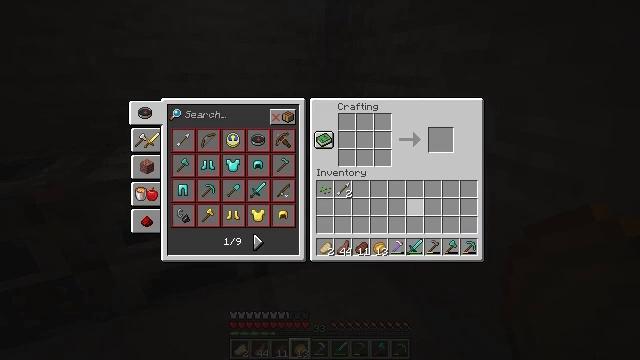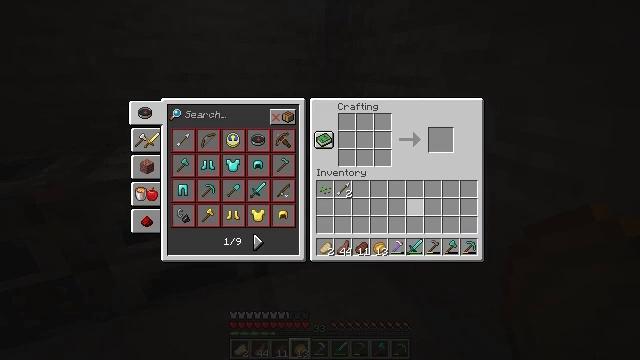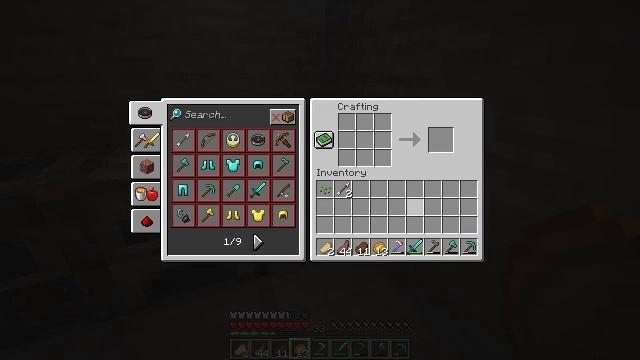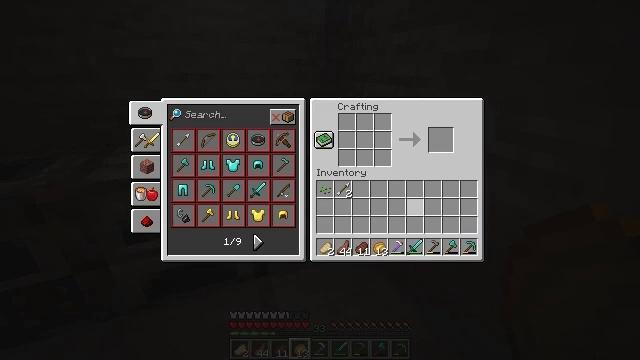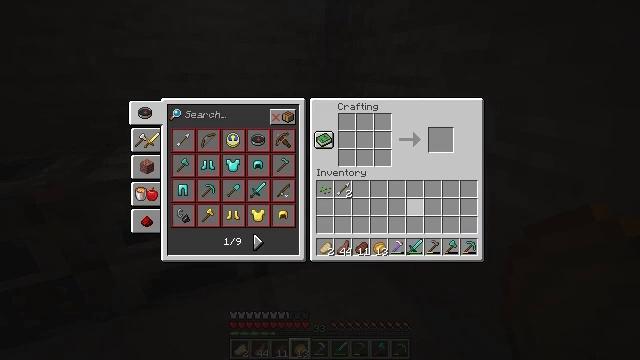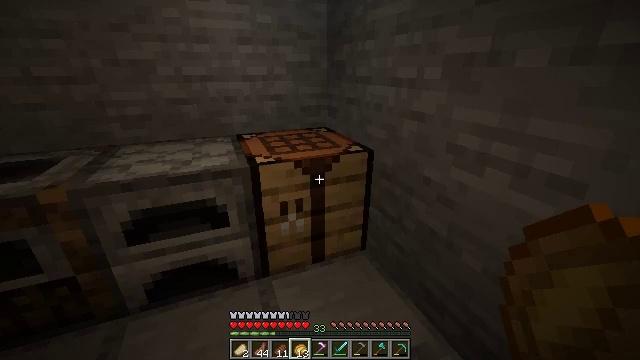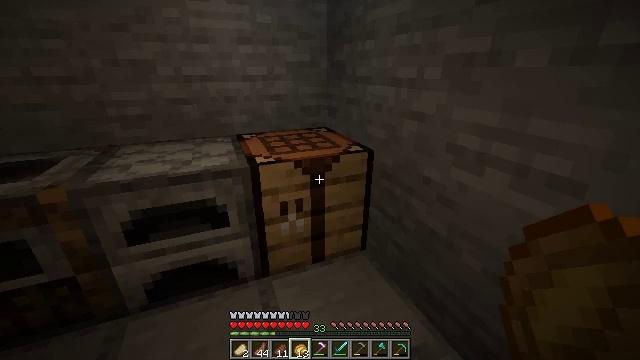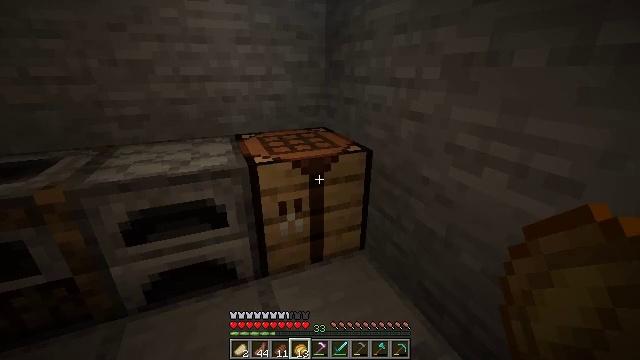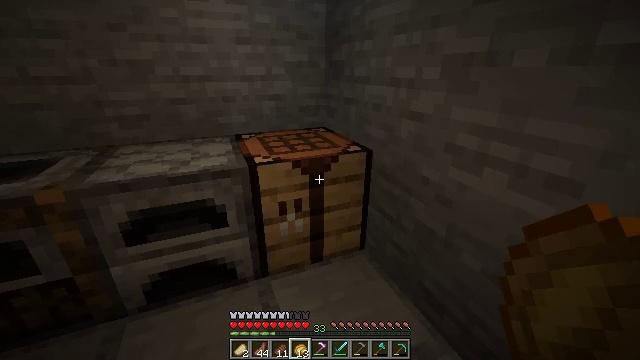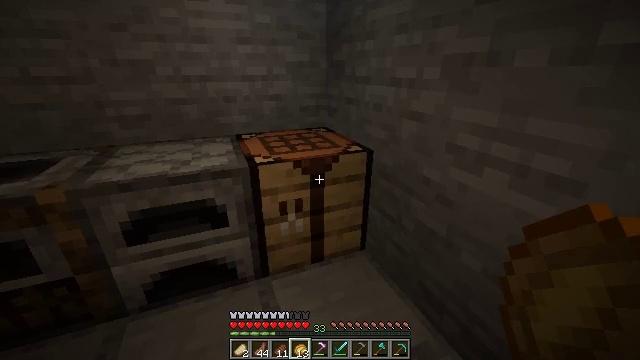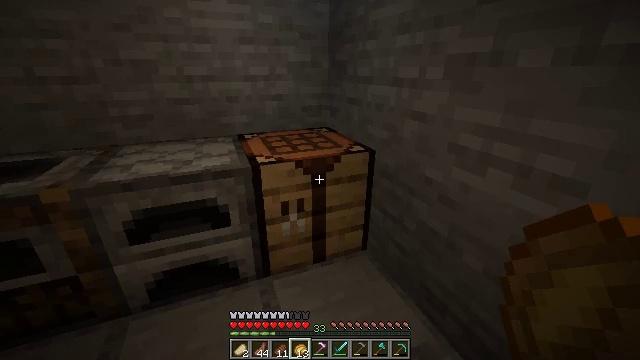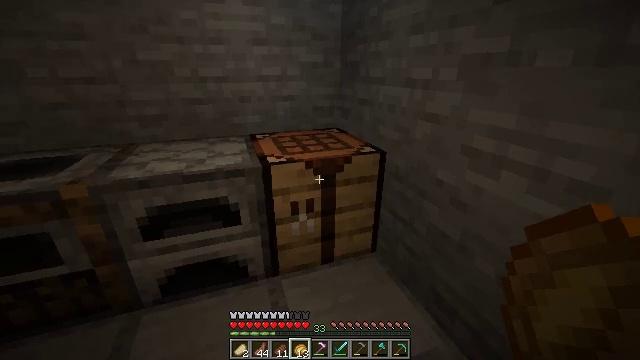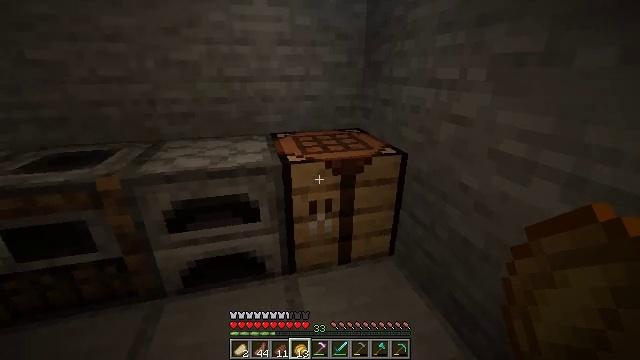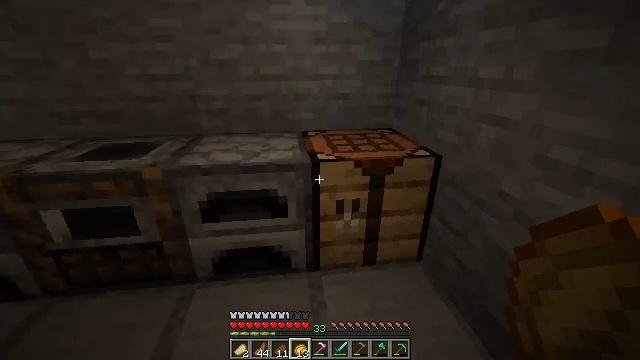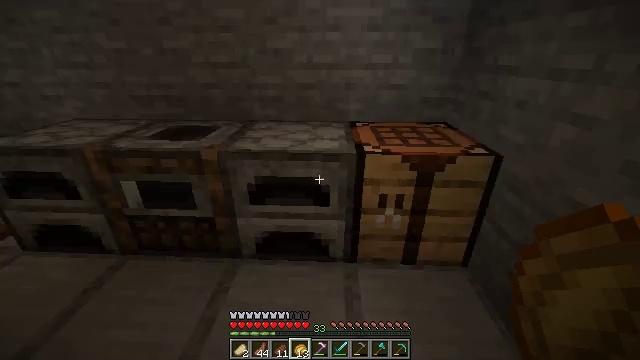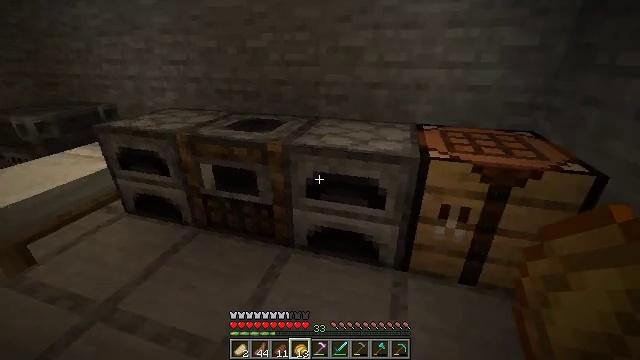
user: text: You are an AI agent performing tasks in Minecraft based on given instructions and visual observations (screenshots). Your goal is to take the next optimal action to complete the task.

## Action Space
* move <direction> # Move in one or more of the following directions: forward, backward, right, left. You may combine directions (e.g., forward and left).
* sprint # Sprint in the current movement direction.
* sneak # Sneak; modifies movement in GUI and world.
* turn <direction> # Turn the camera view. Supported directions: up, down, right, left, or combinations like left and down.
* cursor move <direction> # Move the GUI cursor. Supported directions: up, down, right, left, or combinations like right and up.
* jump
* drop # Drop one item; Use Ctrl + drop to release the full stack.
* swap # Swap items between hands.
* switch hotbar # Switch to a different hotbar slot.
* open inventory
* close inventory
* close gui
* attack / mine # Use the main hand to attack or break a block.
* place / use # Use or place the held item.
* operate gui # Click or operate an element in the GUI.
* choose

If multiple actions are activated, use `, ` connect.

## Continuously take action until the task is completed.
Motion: motion action
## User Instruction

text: Gather carrots from the field.
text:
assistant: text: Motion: no_op
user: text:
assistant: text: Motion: no_op
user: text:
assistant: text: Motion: no_op
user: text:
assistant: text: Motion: no_op
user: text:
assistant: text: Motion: no_op
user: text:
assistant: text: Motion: no_op
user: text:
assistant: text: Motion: no_op
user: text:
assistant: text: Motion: no_op
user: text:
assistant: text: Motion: no_op
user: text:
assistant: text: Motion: no_op
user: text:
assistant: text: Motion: turn left
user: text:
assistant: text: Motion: turn left
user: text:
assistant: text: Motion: turn left
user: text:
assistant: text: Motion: turn left and down
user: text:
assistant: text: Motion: turn left
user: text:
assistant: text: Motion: turn left
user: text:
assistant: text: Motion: turn left
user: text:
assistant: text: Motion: turn left
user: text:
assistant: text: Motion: turn left
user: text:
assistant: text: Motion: no_op
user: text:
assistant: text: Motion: no_op
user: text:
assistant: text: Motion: no_op
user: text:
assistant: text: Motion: no_op
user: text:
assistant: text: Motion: no_op
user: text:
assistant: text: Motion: no_op
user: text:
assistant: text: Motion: no_op
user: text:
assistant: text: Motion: no_op
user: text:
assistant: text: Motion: no_op
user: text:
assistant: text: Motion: no_op
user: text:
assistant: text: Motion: no_op